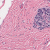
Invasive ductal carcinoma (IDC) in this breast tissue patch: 0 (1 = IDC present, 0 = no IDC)